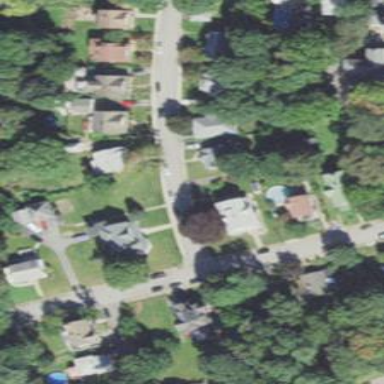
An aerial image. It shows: Residential driveway designated as service road.